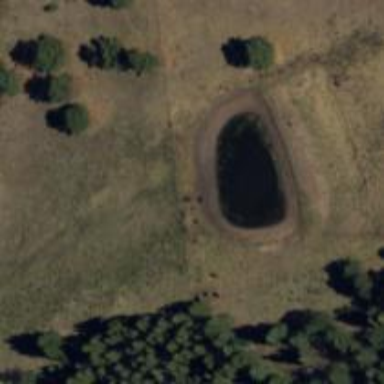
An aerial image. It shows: Reservoir area.